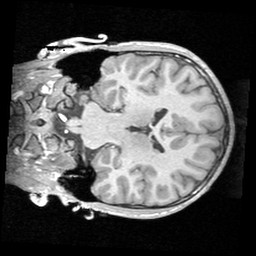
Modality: T1w
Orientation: coronal